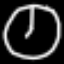
Label: clock